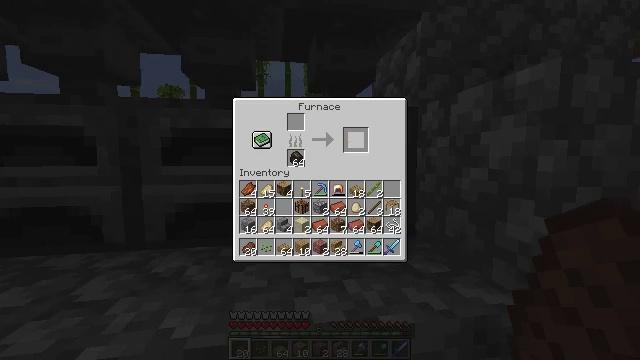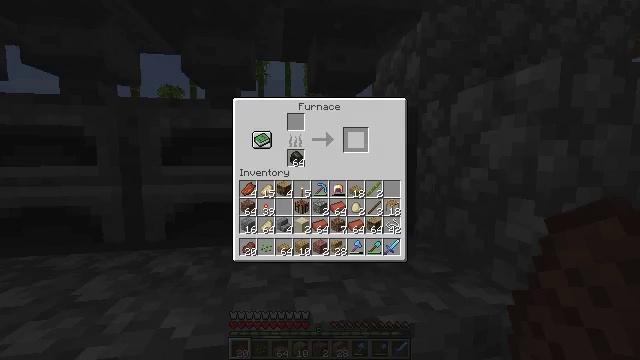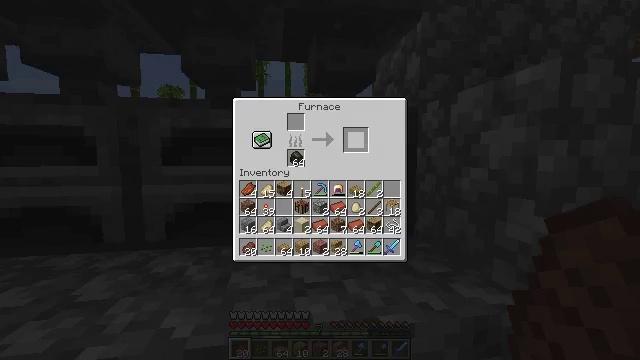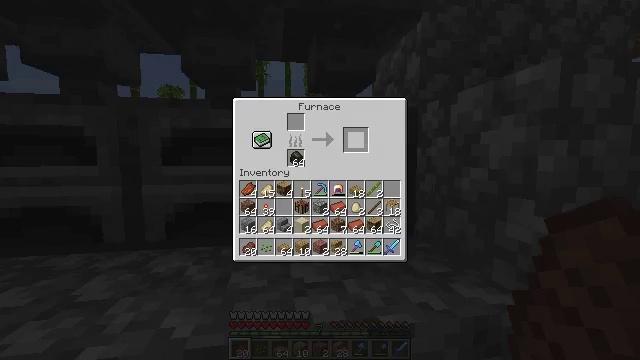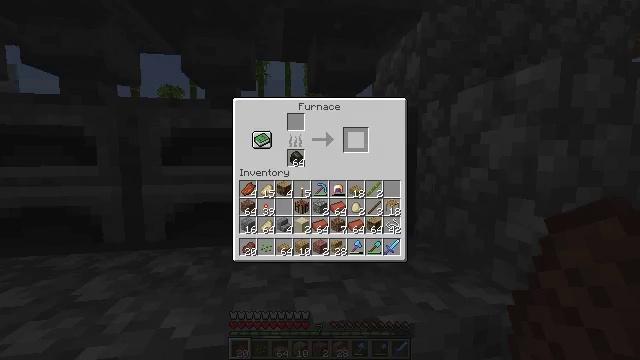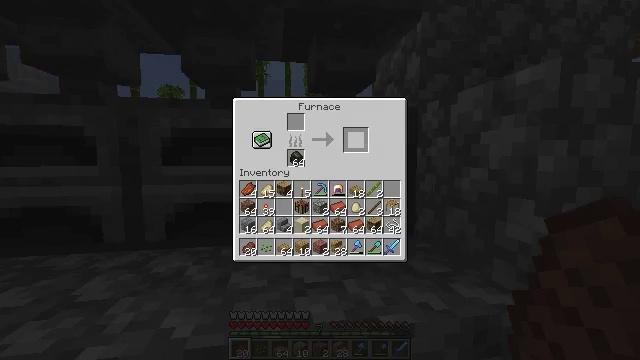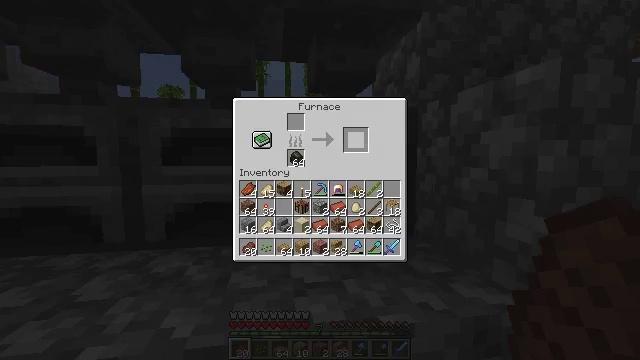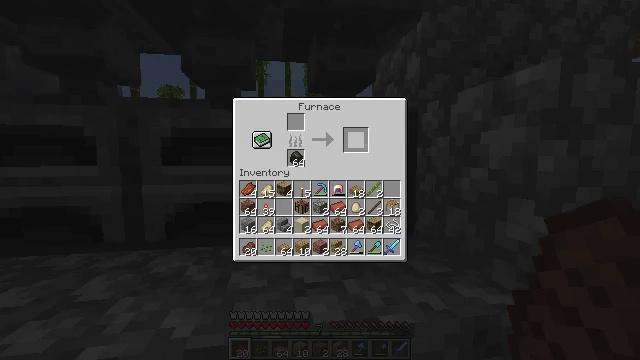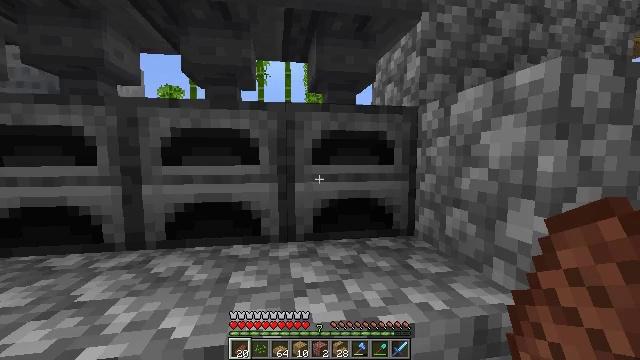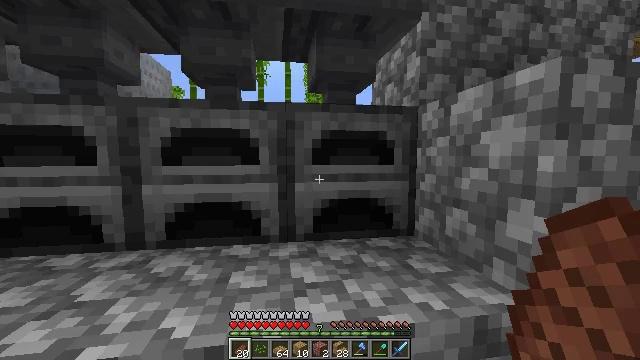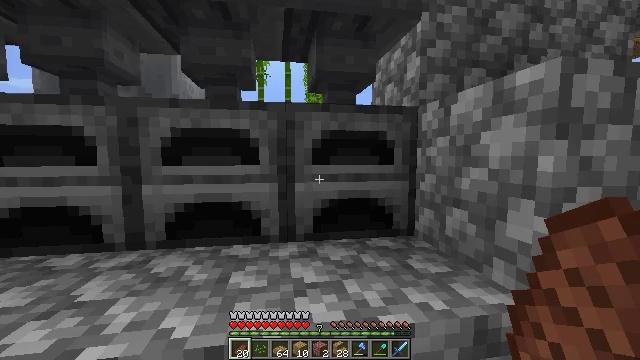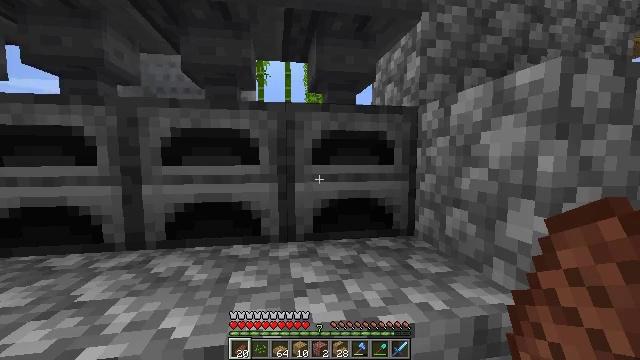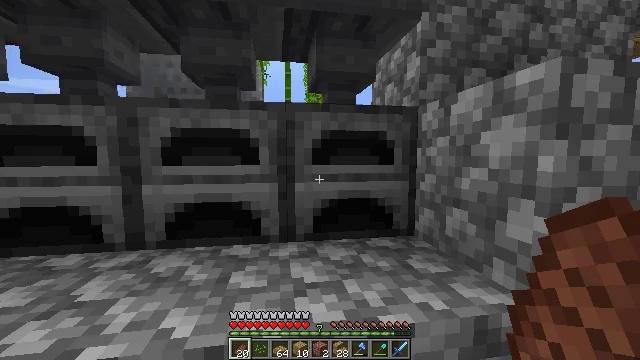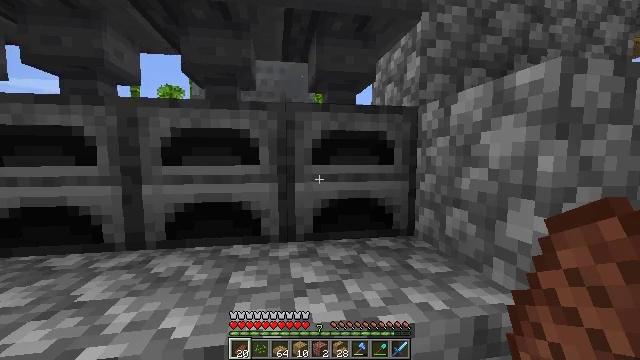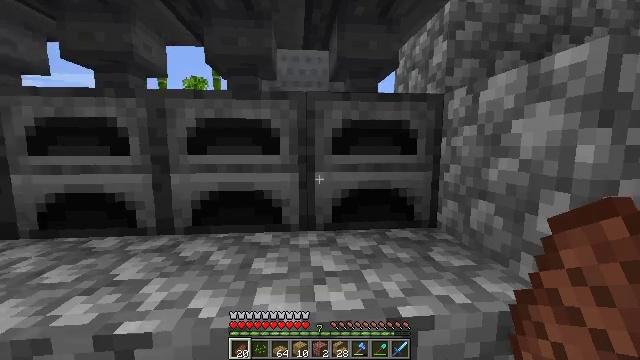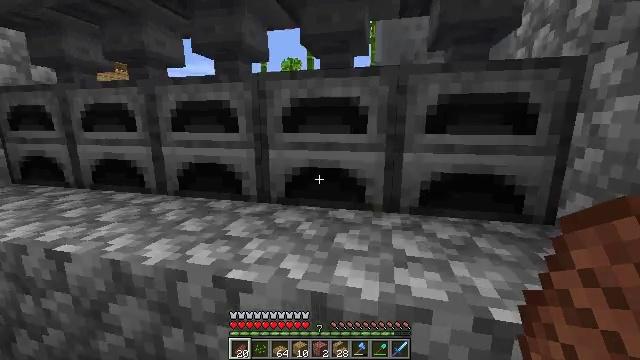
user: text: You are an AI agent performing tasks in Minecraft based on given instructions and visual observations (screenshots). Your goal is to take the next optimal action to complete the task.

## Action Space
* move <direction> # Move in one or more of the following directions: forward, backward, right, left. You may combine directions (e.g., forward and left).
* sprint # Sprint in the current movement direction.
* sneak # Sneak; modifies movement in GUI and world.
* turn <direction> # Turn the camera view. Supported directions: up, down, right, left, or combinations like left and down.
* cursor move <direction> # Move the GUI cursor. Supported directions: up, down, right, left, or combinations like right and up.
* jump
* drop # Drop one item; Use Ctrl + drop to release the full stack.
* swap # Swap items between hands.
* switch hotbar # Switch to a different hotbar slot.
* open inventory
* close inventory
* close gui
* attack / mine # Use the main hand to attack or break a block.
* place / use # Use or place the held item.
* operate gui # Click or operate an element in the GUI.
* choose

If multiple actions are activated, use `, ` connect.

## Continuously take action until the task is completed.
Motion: motion action
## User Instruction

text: Put clay balls in the furnace to get bricks.
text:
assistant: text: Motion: open gui
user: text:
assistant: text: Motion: no_op
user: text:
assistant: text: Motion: no_op
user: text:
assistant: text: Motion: no_op
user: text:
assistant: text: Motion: no_op
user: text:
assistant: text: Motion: no_op
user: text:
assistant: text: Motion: no_op
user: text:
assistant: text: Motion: no_op
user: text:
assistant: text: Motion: close gui
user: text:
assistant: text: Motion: no_op
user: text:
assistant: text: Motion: no_op
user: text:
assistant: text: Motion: no_op
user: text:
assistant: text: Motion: no_op
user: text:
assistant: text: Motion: turn left and down
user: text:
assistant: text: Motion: turn left and down
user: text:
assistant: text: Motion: turn left and down
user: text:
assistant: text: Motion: move forward, turn left and up
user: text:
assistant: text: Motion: move forward, turn left and up
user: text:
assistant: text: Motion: move forward, turn right and up
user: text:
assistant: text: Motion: move forward, turn right
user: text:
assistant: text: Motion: move forward
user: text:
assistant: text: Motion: move forward
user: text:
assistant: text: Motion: move forward, sprint
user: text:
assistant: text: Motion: move forward, sprint
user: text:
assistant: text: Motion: move forward, sprint
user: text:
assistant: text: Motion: move forward, sprint, turn left and up
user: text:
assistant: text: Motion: move forward, turn left
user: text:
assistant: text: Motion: move forward, turn left
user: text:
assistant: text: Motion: move forward, sprint, turn left
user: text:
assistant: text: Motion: move forward, sprint